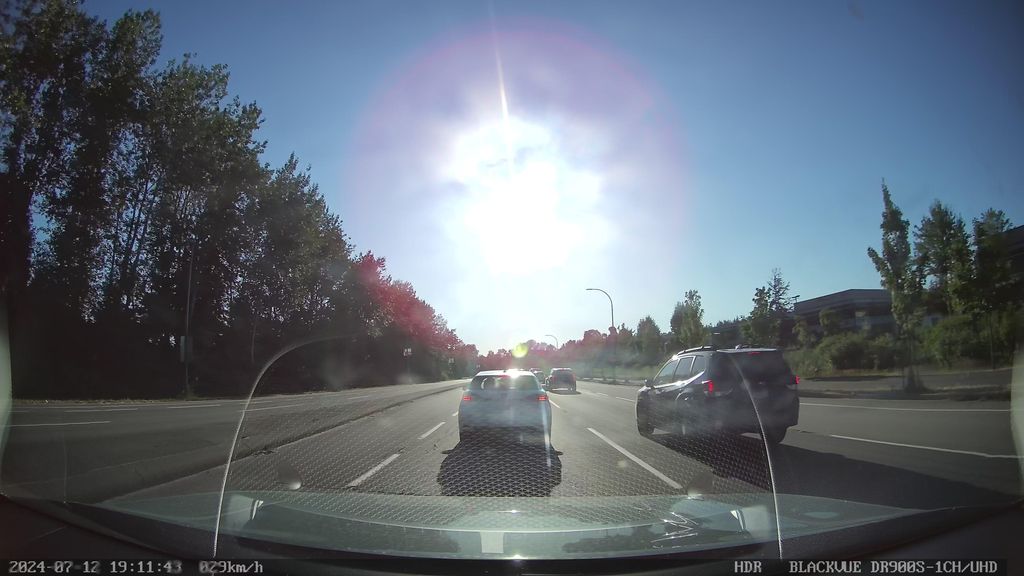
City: vancouver